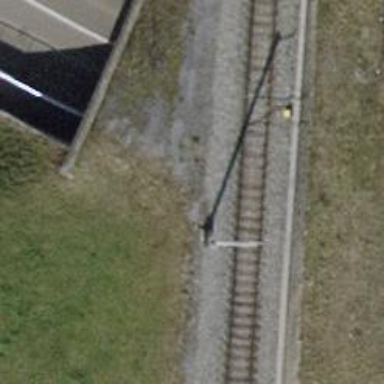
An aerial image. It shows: Single-track railway with electrified contact lines.